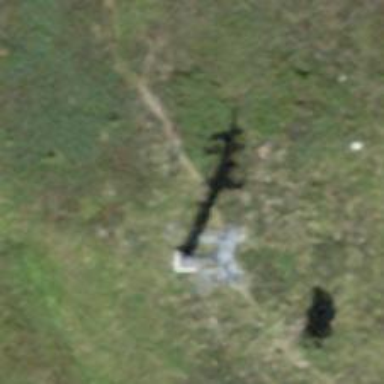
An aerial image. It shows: Pylon for aerialway.